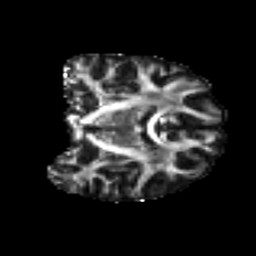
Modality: FA
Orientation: coronal
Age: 48
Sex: female
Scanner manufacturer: ge
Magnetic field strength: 3 T
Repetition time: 7.8 s
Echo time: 0.0611 s